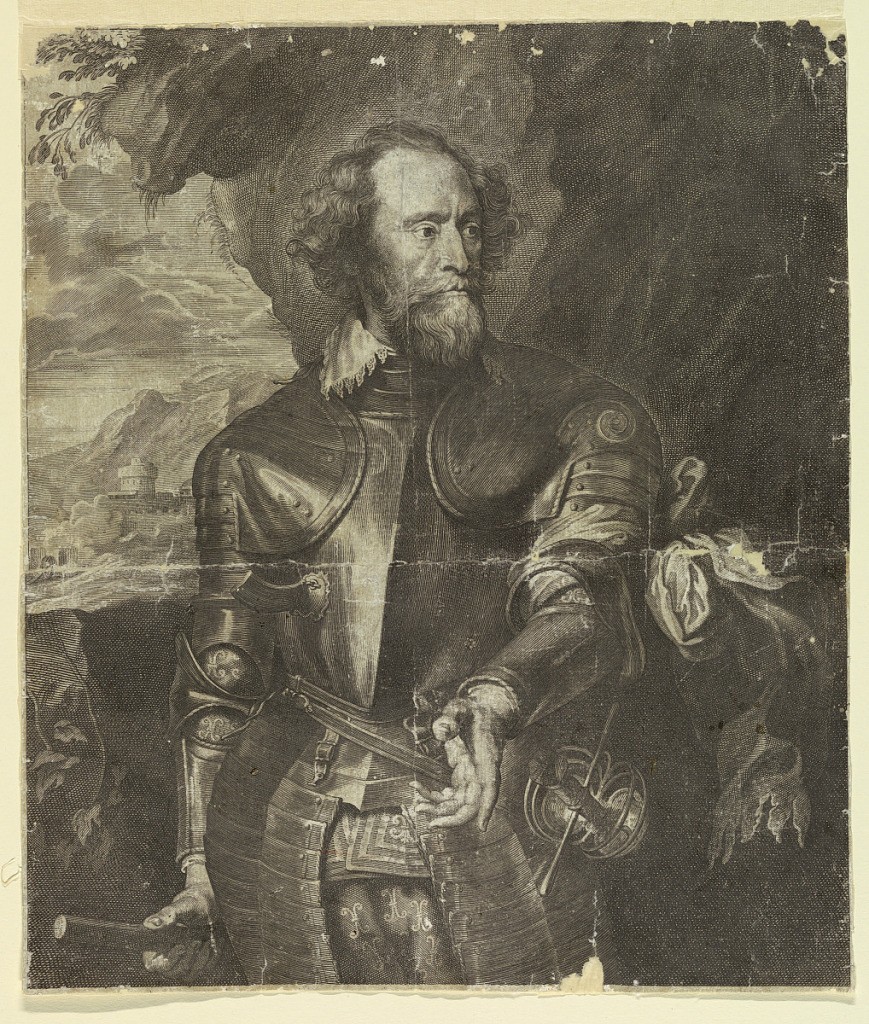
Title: Portrait of Thomas Howard, Earl of Arundel, after Anthony van Dyck
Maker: Pierre Lombart, French, ca. 1613 - 1682
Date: ca. 1650
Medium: Engraving on paper
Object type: Print
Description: Half-length figure of Thomas Howard, Earl of Arundel (c. 1562-1639), in armor, standing before a landscape, holding his baton in his right hand, at his side. Engraver's name cut off at bottom.